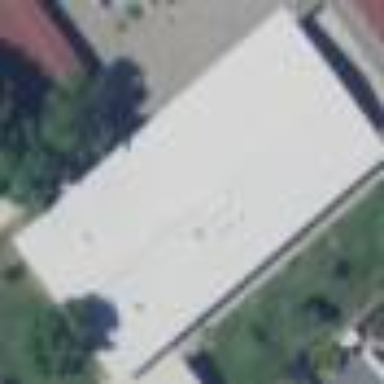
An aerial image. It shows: School building.